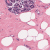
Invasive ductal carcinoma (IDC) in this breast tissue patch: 0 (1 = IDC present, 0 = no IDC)